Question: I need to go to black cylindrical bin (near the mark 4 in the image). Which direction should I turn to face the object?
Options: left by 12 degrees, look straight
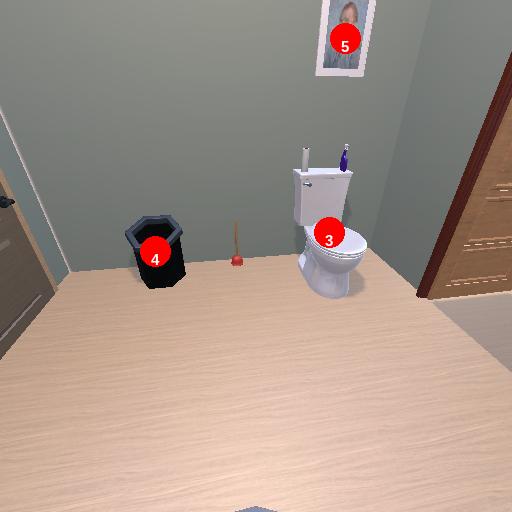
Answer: left by 12 degrees